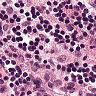
Metastatic tissue present: no